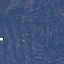
Label: Residential